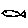
Label: fish